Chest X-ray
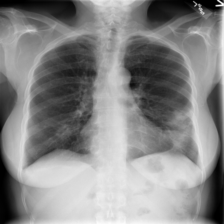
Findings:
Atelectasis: negative
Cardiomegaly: negative
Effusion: positive
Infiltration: positive
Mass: positive
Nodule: negative
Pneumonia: negative
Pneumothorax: negative
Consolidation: positive
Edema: negative
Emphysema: negative
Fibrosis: negative
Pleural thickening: negative
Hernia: negative